Interaction volume radius: 10 \u00c5
Interaction volume height: 20 \u00c5
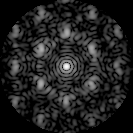
Disorder parameter: 0.56